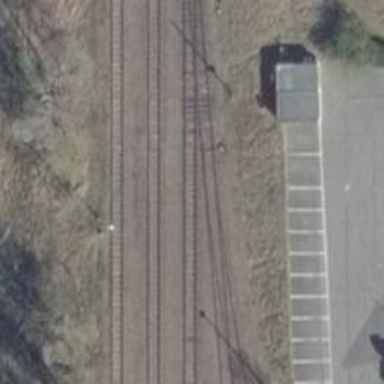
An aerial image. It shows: Railway switch.